Question: Hello in IE i am facing a problem in polygons or i can say in shapes.As you can see in image that White lines are appearing inside the circle.This problem is only in ie and in rest browsers every thing is fine.

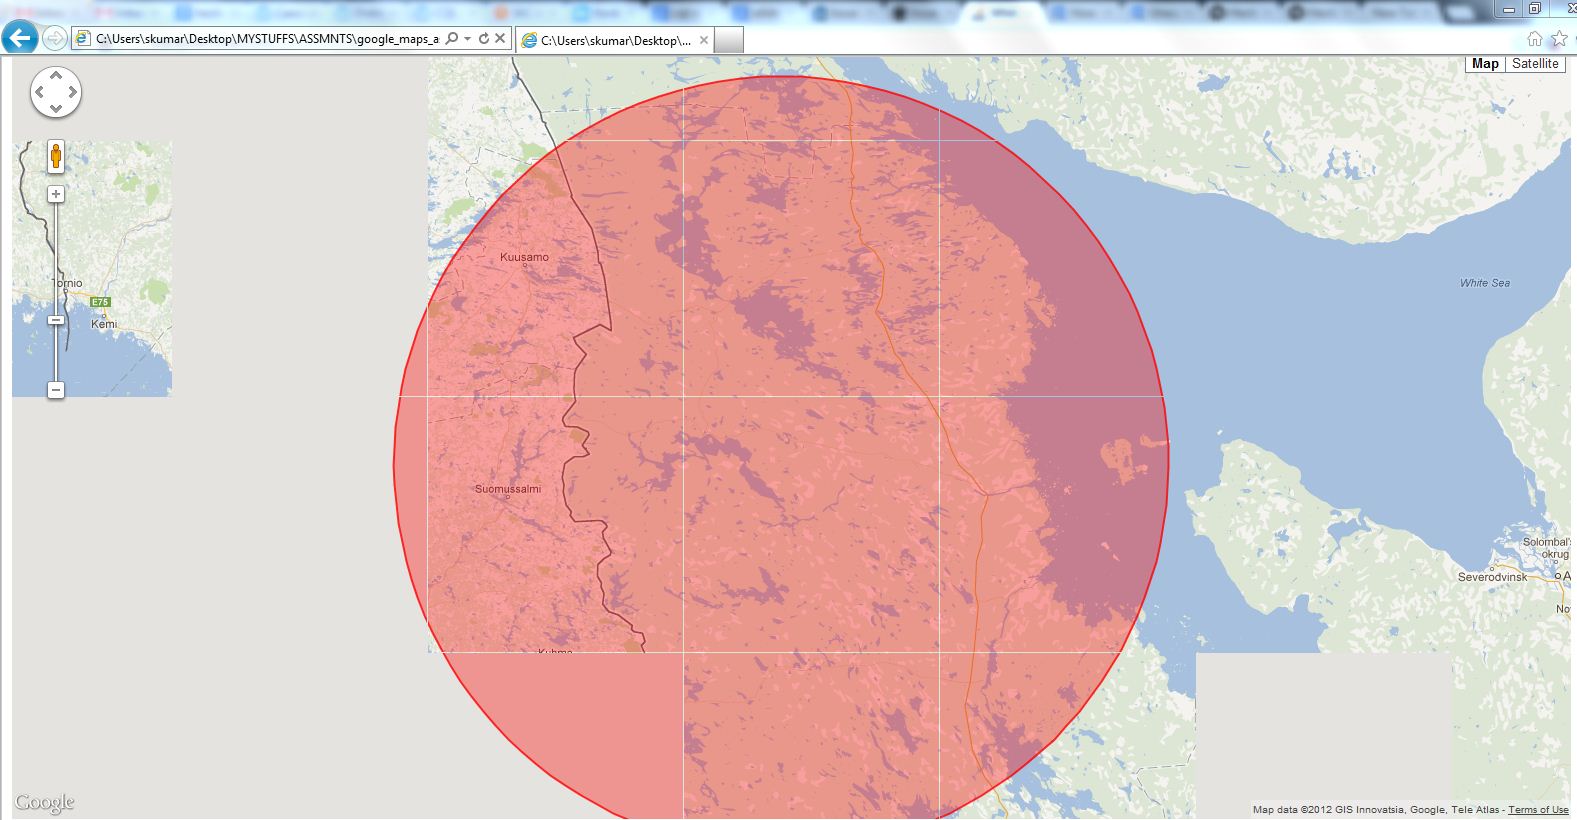
Answer: 8 rendering issue.i suggest you to check on google support.